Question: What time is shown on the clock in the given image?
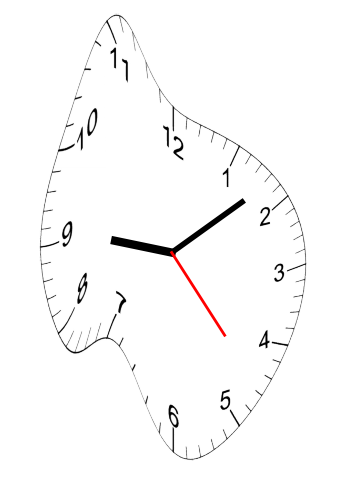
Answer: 09:08:23